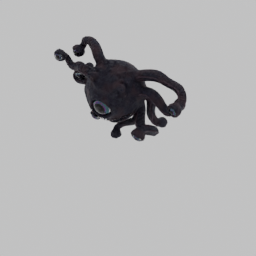
Label: animals